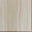
Piece: xx